Field crop: tomato
Growth stage: 1
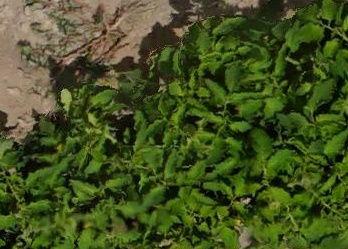
Species: tomato